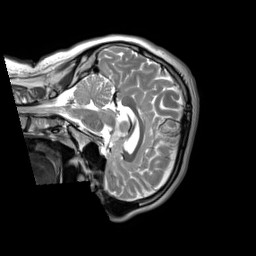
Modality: T2w
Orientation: sagittal
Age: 36
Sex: male
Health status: ill
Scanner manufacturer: siemens
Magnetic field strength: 3 T
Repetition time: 2.8 s
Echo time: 0.326 s